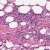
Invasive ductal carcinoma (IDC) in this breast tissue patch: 1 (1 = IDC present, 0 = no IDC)